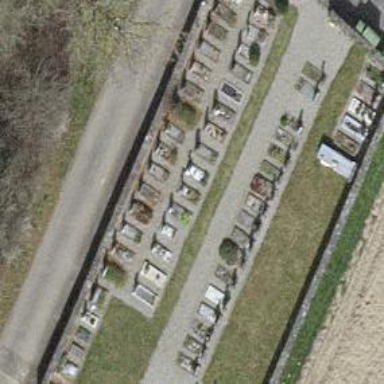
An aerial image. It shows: Cemetery.